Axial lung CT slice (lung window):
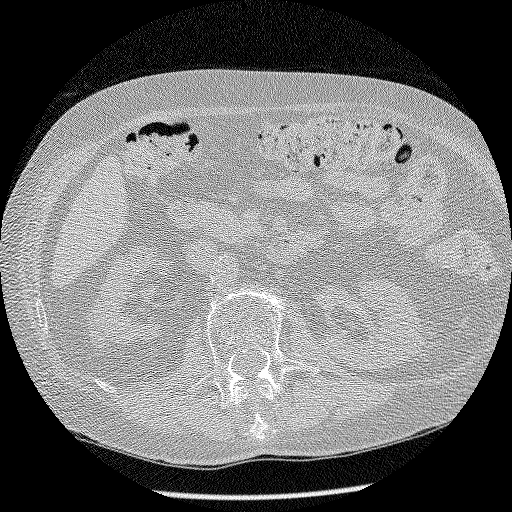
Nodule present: no